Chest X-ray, AP view. Patient: 41 years old, sex F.
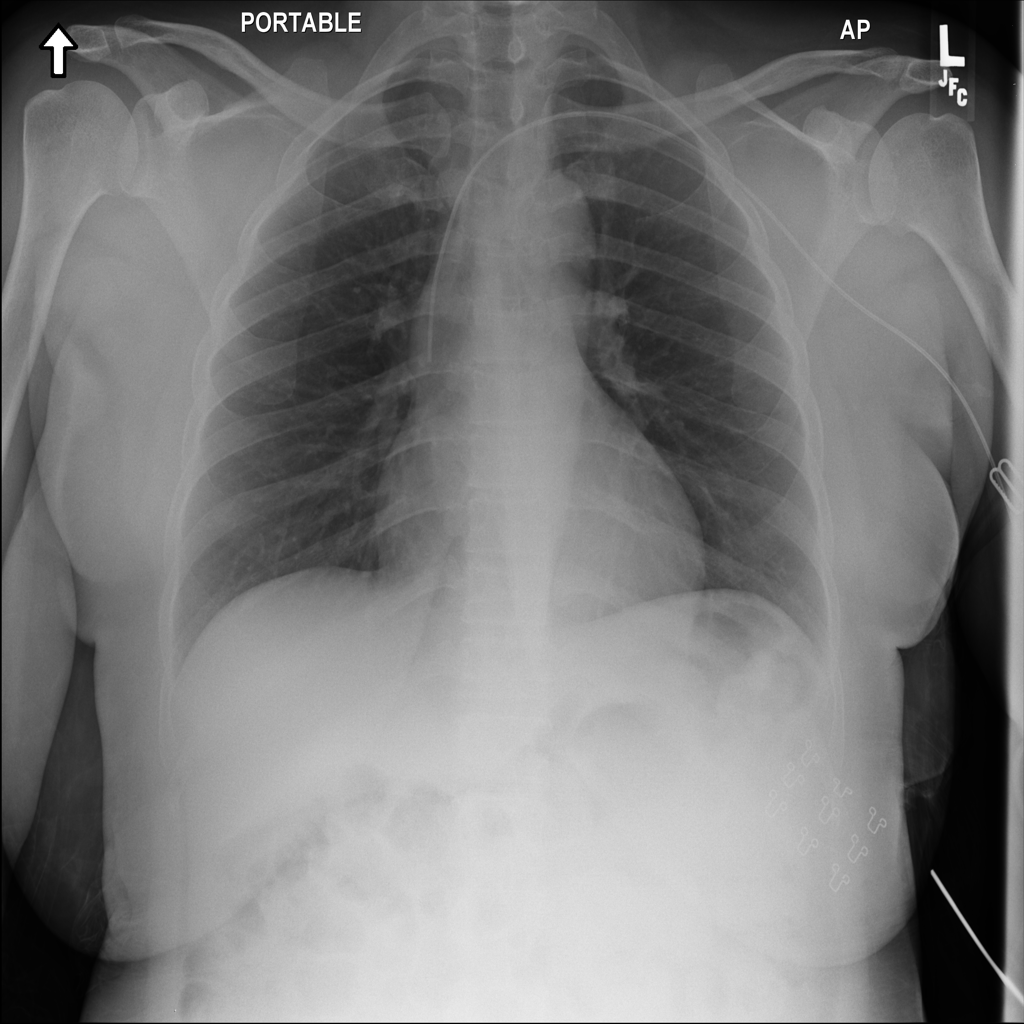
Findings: No Finding